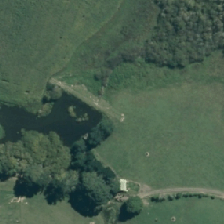
Land cover: lake_pond